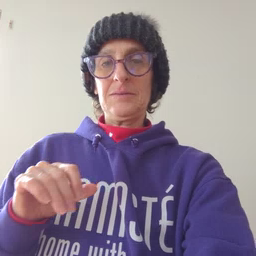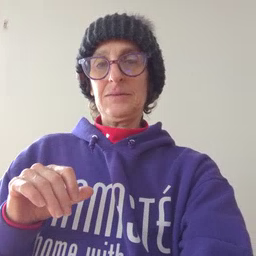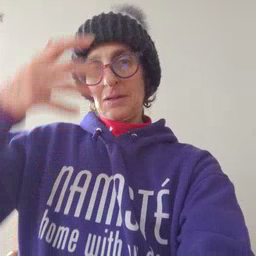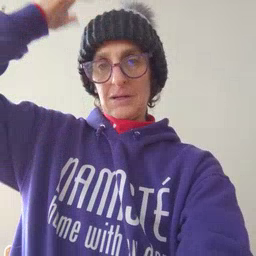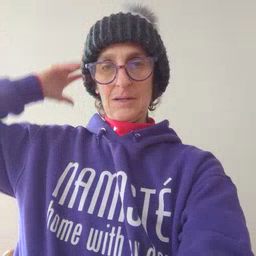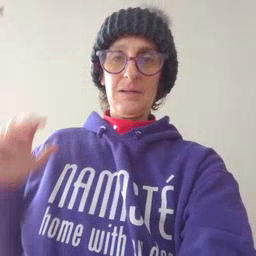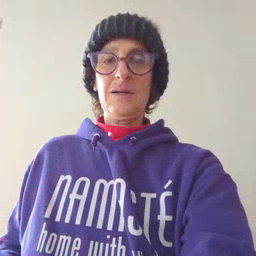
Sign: lion